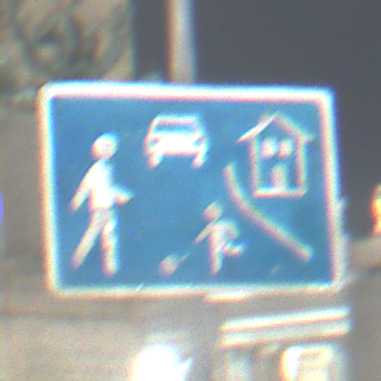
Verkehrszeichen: BeginnVerkehrsberuhigterBereich
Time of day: Night
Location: Outdoor (Urban)
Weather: PartlyCloudy
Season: NotSpecified
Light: Artificial